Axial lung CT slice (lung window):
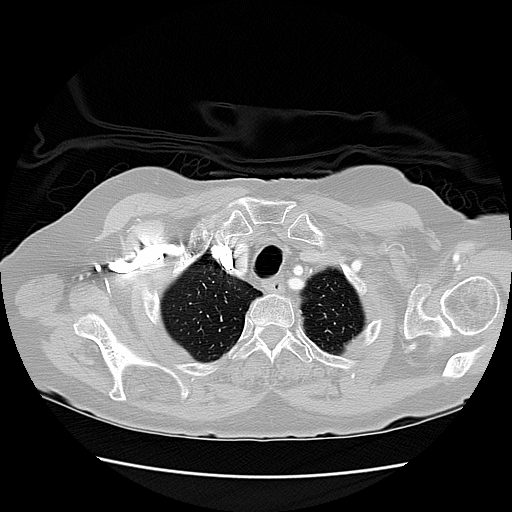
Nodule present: no